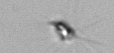
Label: Calciopappus